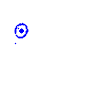
Particle: kaon